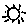
Label: sun